Question: I have a sprite in my game and I want to get it's center coordinates. The sprite can be rotated though so I can't just get it's x/y coordinates then add half of the sprite's width/height because the getWidth and getHeight methods return the dimensions of the original, unrotated sprite.
I tried getSceneCenterCoordinates() but that for some reason returns the same coordinates for all sprites even if they are nowhere near each other.
Here's a graphic to describe what I want, the red dot is the coordinate I want, and the width/height labels on the right side figure respresent what I WANT the getWidth/Height methods to return (but they don't):

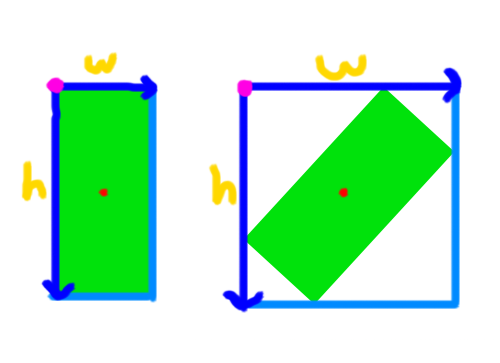
Answer: I figured out how to use getSceneCenterCoordinates() properly, which is to hand it a float[]. Here is my solution:
'''
float[] objCenterPos = new float[2];
obj.sprite.getSceneCenterCoordinates(objCenterPos);
Log.d(this.toString(), "Coordinates: ("+objCenterPos[0]+","+objCenterPos[1]+")");
'''